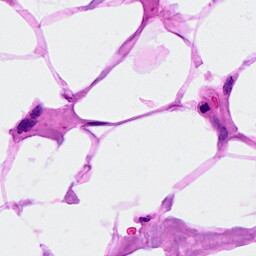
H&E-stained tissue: Breast